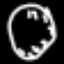
Label: clock